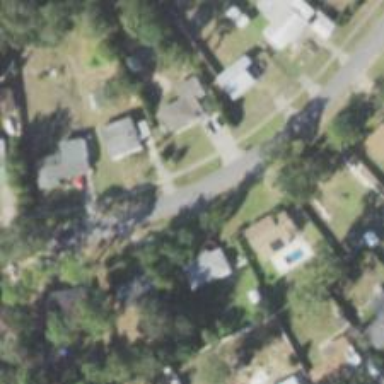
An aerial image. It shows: Asphalt road in residential area.